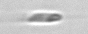
Label: flagellate_morphotype3